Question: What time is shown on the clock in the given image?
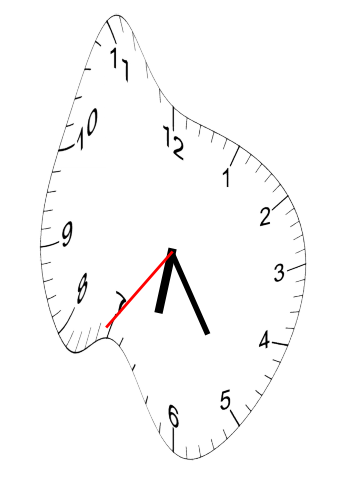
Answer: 06:24:36